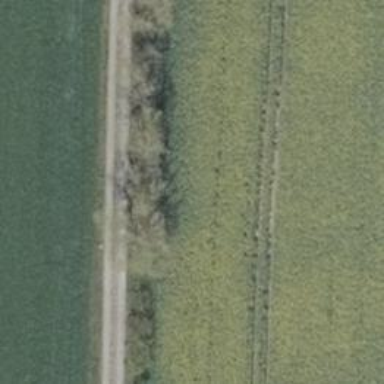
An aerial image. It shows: Row of broadleaved trees.